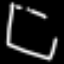
Label: square